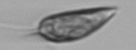
Label: Prorocentrum_triestinum